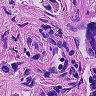
Metastatic tissue present: yes